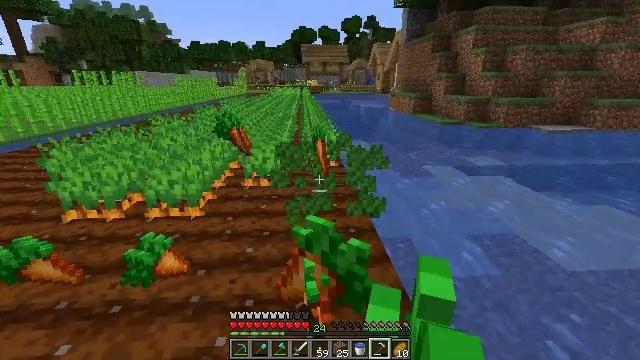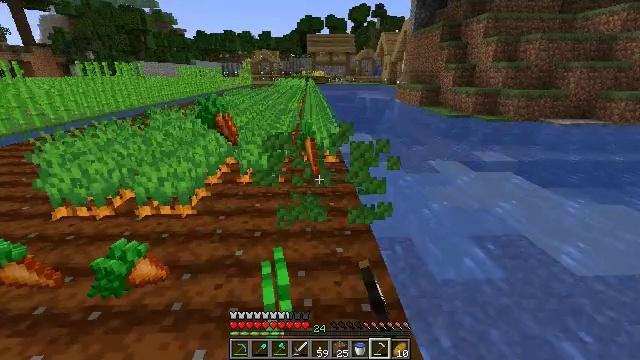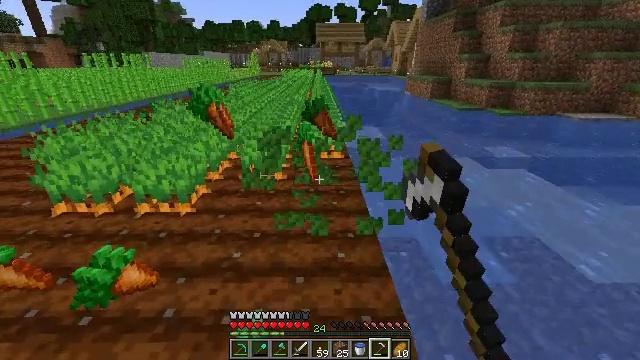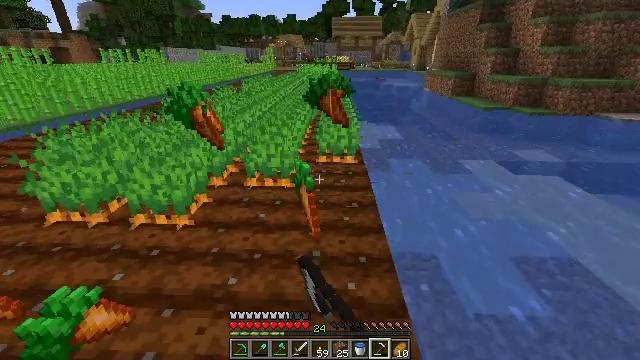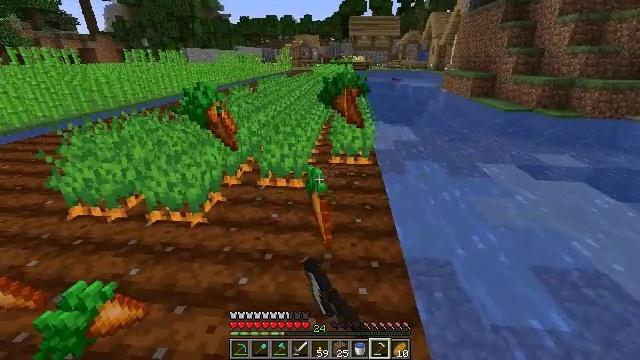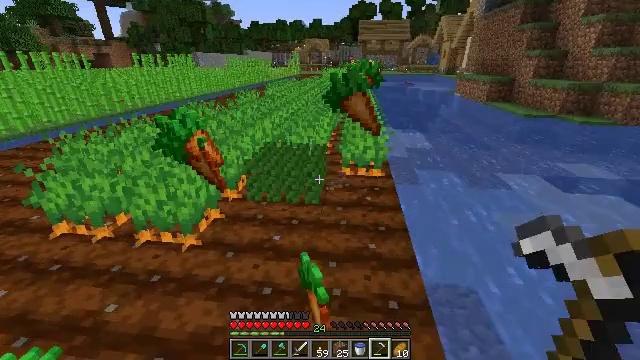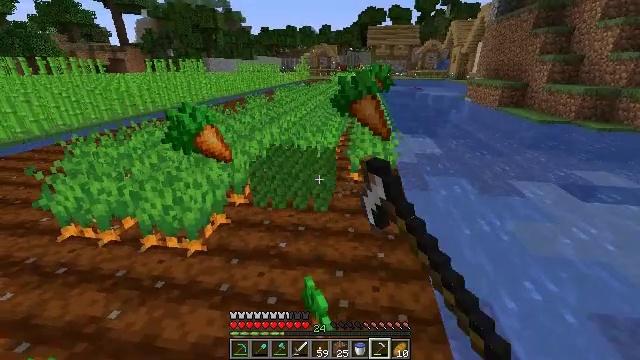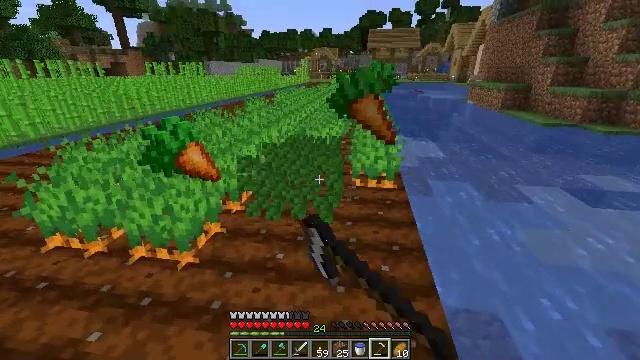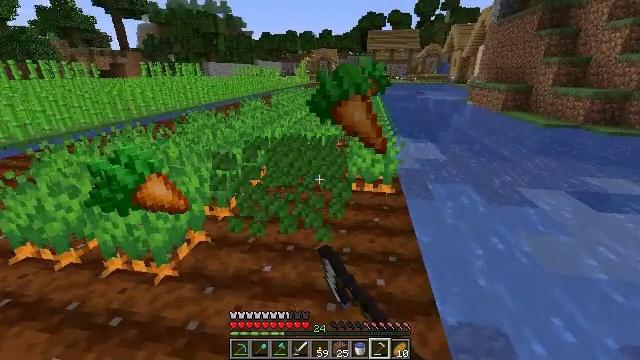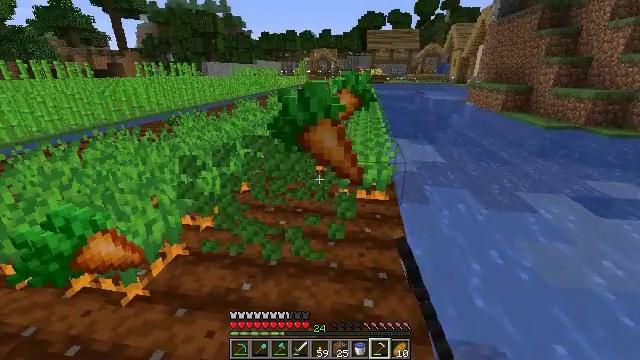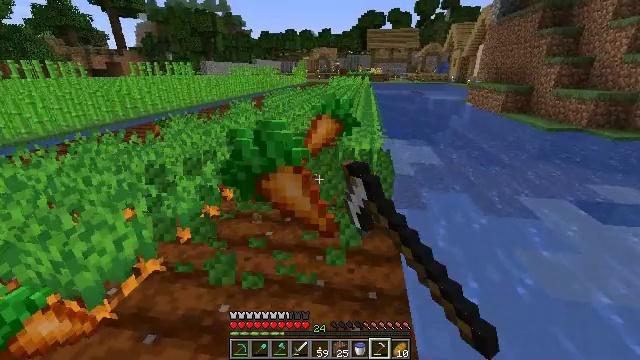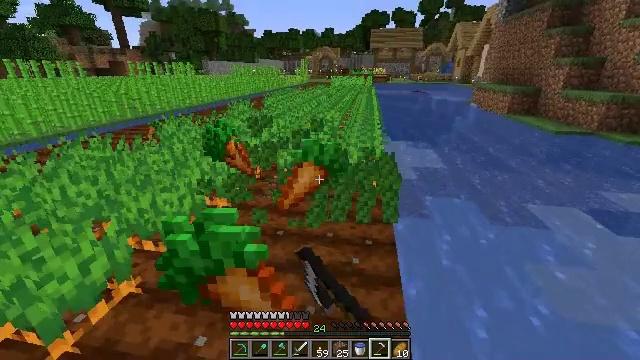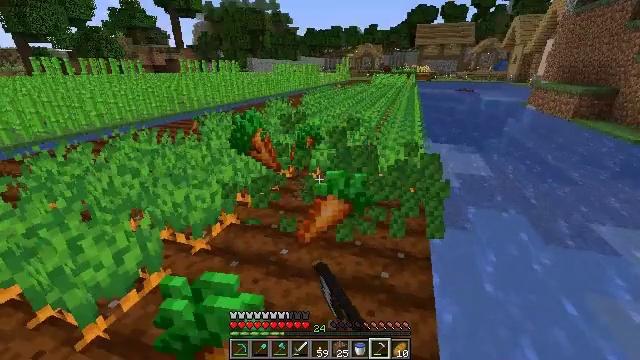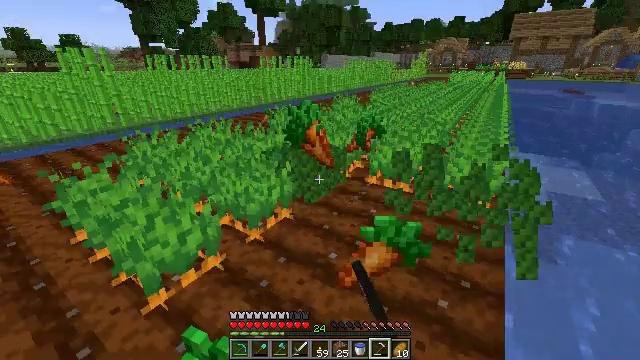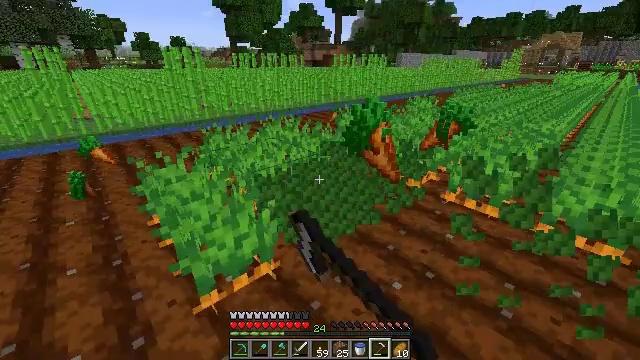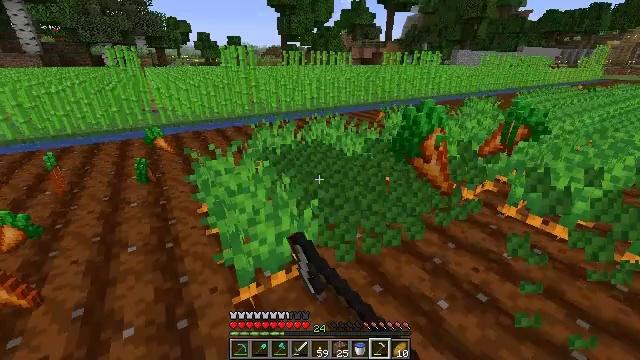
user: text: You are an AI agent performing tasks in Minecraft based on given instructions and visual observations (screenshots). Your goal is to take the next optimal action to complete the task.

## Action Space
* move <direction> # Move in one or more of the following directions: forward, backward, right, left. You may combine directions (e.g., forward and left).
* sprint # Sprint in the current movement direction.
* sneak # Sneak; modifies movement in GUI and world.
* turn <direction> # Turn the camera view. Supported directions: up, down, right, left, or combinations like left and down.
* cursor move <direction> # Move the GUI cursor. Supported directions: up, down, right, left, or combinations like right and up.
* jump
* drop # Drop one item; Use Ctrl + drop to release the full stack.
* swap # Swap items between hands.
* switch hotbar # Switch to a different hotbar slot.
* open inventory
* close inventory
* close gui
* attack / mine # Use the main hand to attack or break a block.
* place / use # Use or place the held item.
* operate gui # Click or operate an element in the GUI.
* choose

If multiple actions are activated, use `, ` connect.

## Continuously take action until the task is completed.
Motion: motion action
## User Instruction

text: Retrieve carrots by attacking the plant.
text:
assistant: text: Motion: move forward, turn left and down, attack / mine
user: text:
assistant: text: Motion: move forward, turn left and down, attack / mine
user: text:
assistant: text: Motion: move forward, turn left, attack / mine
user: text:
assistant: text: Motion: move forward, turn left, attack / mine
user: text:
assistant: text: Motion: move forward, turn left, attack / mine
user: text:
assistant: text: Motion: move forward, turn left, attack / mine
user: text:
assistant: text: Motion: move forward and move right, attack / mine
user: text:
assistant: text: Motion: move forward and move right, attack / mine
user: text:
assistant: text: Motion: move forward and move right, attack / mine
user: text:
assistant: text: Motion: move forward, attack / mine
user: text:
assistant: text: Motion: move forward, attack / mine
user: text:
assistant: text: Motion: move forward, turn left, attack / mine
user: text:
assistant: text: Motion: move forward and move left, turn left, attack / mine
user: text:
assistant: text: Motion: move forward and move left, turn left, attack / mine
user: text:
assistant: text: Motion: move forward and move left, turn left, attack / mine
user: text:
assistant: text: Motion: move forward and move left, turn left, attack / mine
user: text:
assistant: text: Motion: move forward and move left, attack / mine
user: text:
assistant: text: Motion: move forward and move left, turn right, attack / mine
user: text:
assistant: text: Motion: move forward and move left, turn right, attack / mine
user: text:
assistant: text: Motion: move forward and move left, turn right, attack / mine
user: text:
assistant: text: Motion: move forward and move left, turn right, attack / mine
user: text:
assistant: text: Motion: move forward and move left, attack / mine
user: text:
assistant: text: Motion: move forward and move left, turn left and down, attack / mine
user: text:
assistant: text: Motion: move forward and move left, turn left and down, attack / mine
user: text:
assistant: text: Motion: move forward and move left, turn left and down, attack / mine
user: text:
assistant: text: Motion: move left, attack / mine
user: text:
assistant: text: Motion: move left, turn right and up, attack / mine
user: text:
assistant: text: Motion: move left, turn right and up, attack / mine
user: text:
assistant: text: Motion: move left, turn right and up, attack / mine
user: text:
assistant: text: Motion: move left, turn right, attack / mine